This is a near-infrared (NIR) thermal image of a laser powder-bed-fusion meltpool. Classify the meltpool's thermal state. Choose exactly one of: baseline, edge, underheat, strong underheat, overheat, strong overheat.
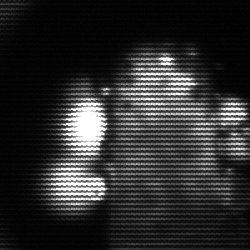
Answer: strong underheat